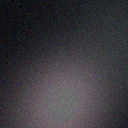
Screen state: off